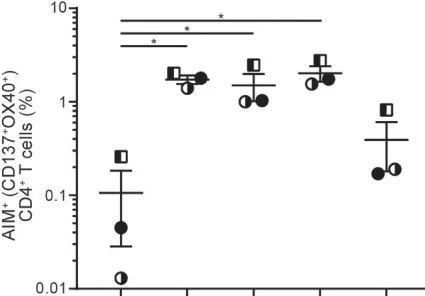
Normal generation of SARS-CoV-2-specific CD4+ and CD8+ T cells in the HVDRR patient and her parents. (A) SARS-CoV-2-specific CD4+ T cells measured as percentage of AIM+ (CD137+OX40+) CD4+ T cells after stimulation of PBMC with peptide pools encompassing the first half of the spike protein (S1), the second half of the spike protein (S2), the membrane protein (M) and the nucleoprotein (N). (-) represents control PBMC treated with the vehicle DMSO. Data are shown as mean +- SEM; *p < 0.05. Samples were from the HVDRR patient (filled circles), pater (half-filled squares) and mater (half-filled circles). SARS-CoV-2-specific CD8+ T cells measured as percentage of AIM+ (CD137+CD69+) CD8+ T cells after stimulation of PBMC with peptide pools as described in Data are shown as mean +- SEM. *p < 0.05; ***p < 0.005. Symbols indicate the individuals as described in (A).
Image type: pathology (immunostaining)